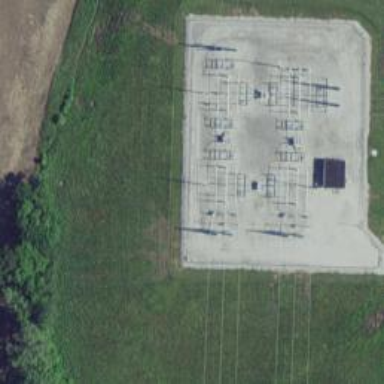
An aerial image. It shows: Switch used for power control.